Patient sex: M
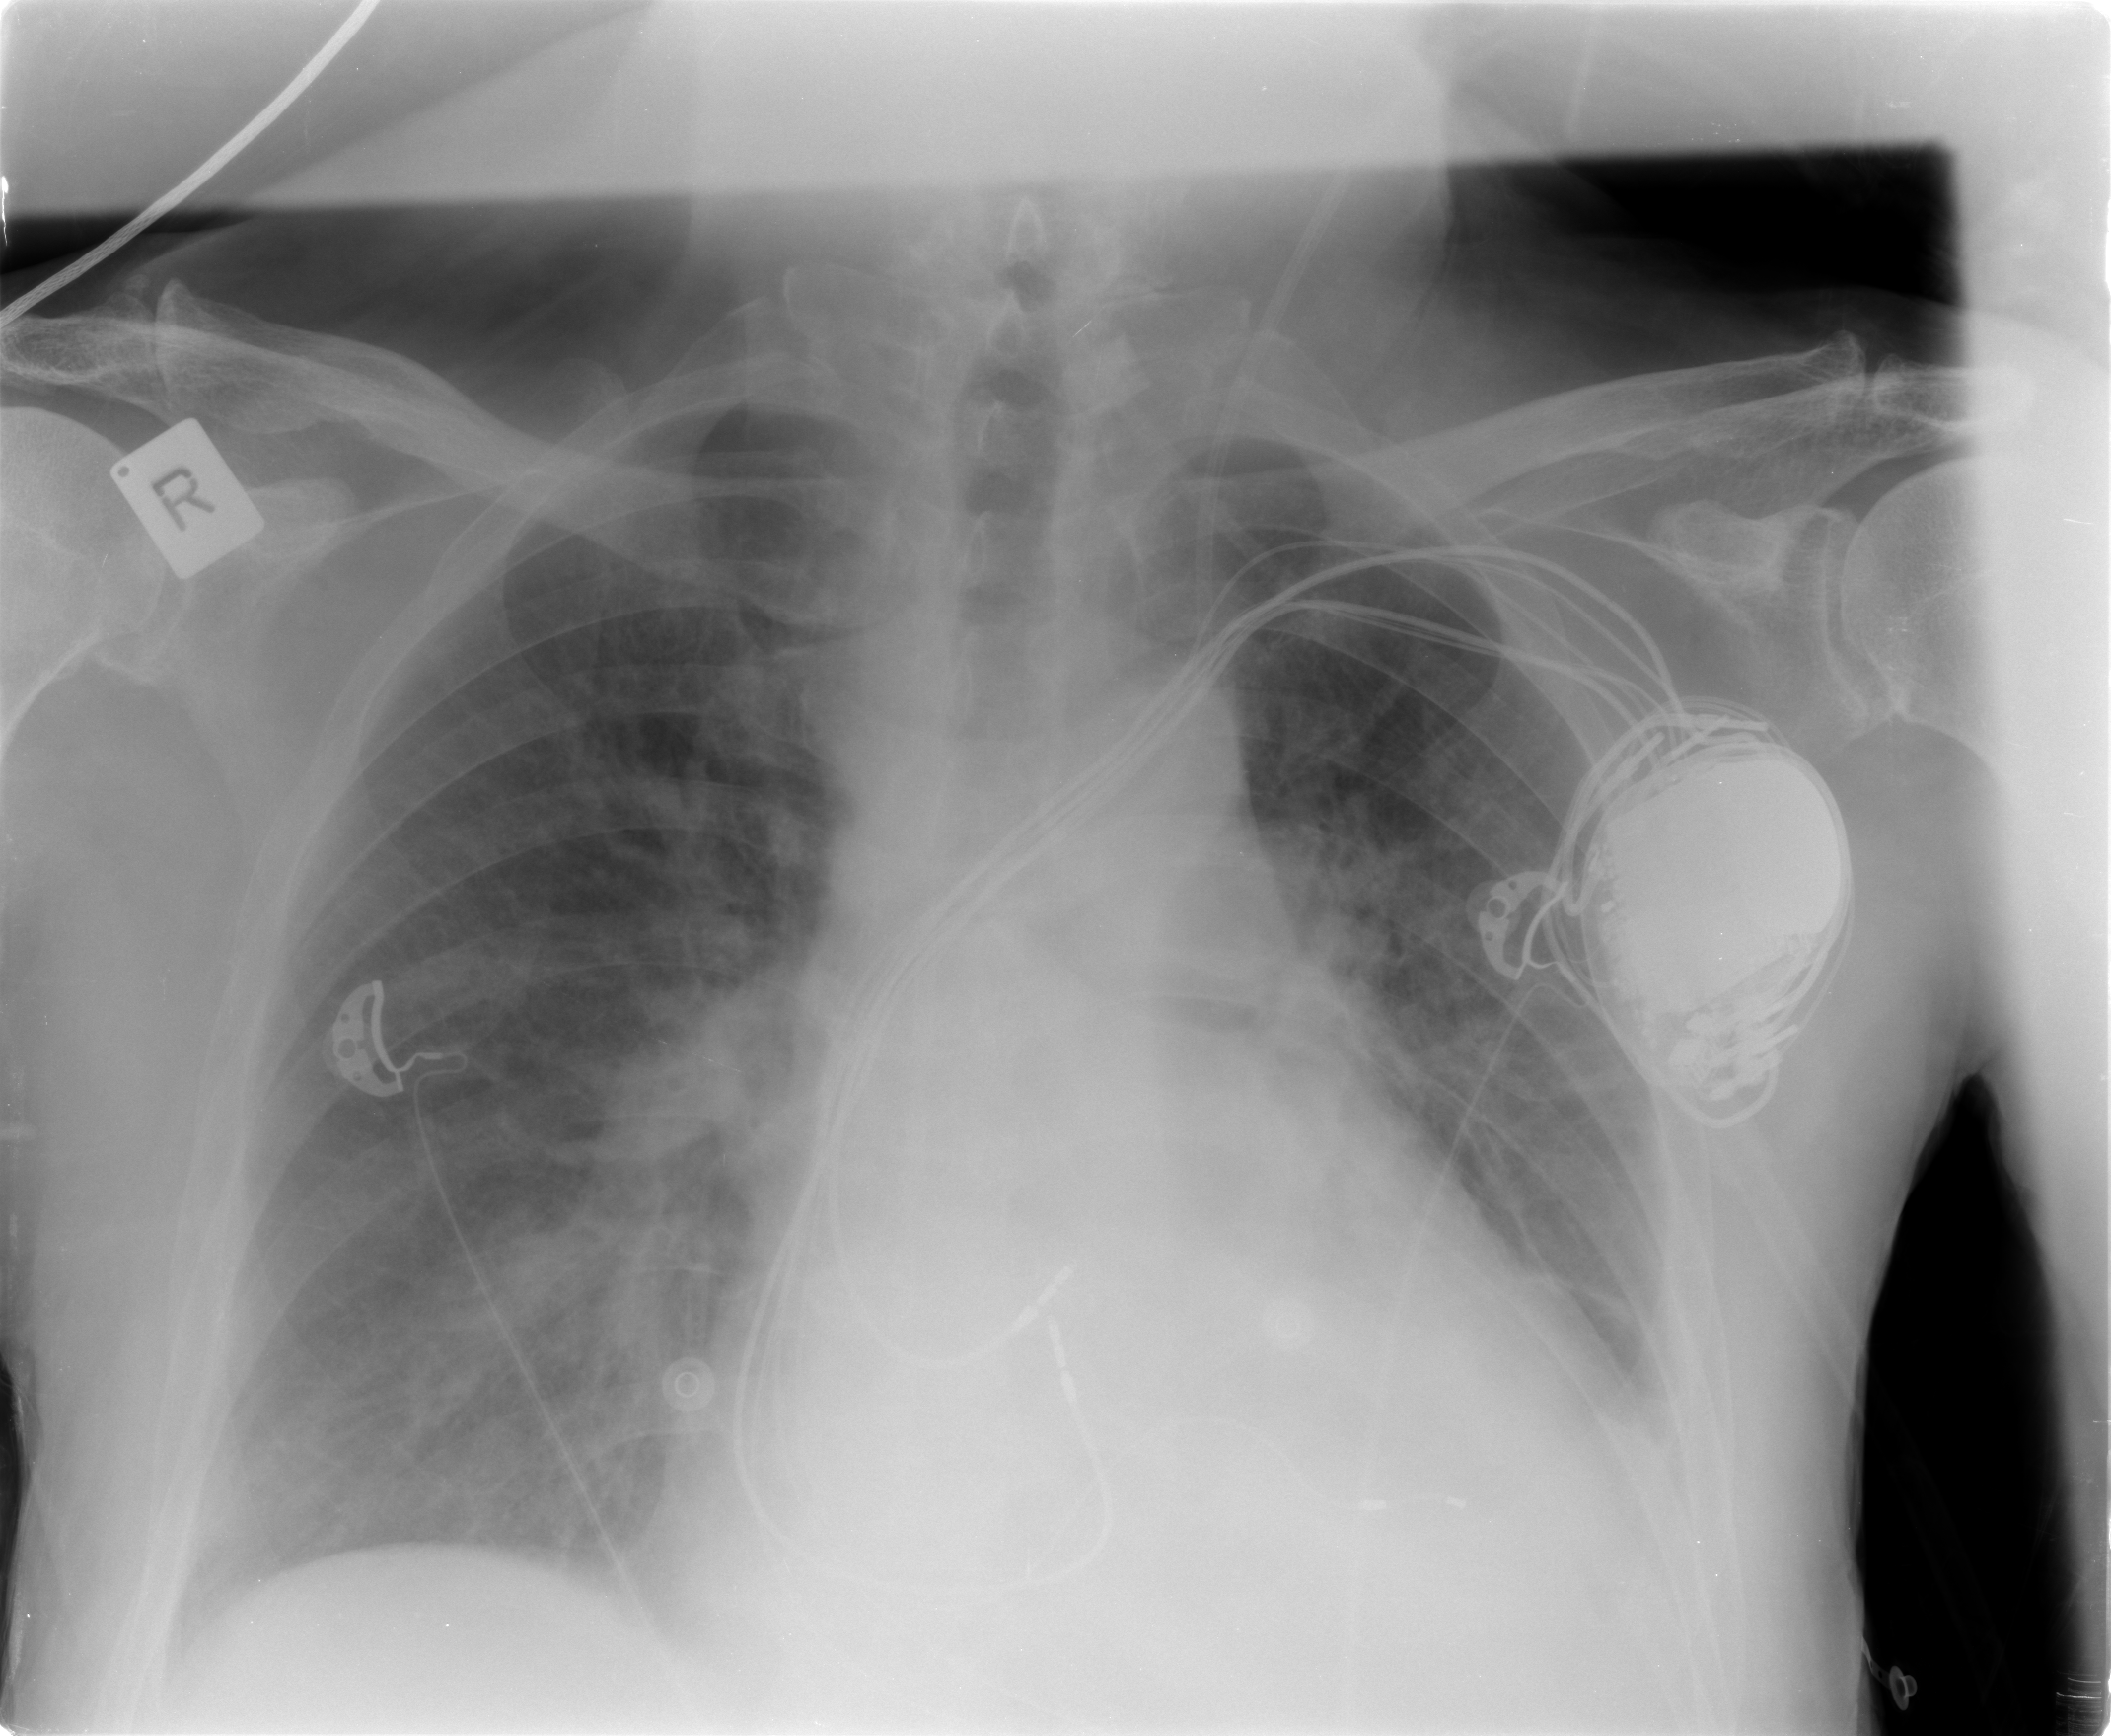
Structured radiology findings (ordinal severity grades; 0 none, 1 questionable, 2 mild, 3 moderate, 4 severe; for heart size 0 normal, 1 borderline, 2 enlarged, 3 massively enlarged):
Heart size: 2
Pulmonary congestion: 2
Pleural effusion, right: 2
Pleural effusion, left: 2
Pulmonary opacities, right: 1
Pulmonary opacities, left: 1
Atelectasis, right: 2
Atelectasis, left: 2